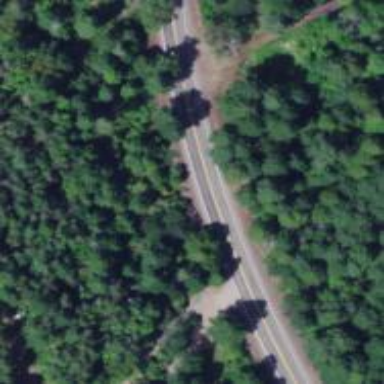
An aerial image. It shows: Asphalt road designated as trunk highway.